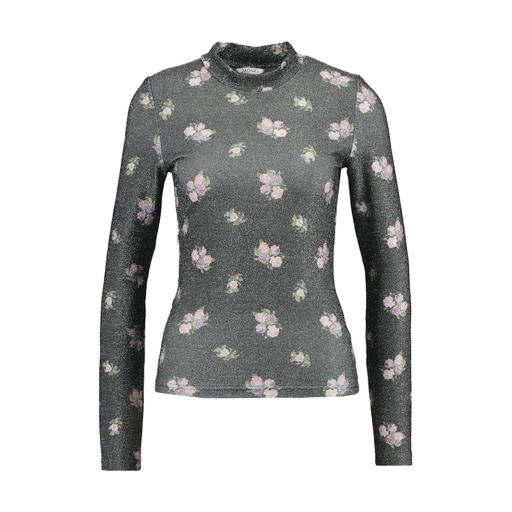
black petite printed mock-neck top only macy, black glitter effect floral jersey, black floral print crop long-sleeve tee, white background